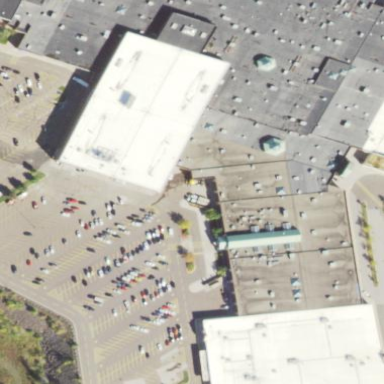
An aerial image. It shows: Mall building.